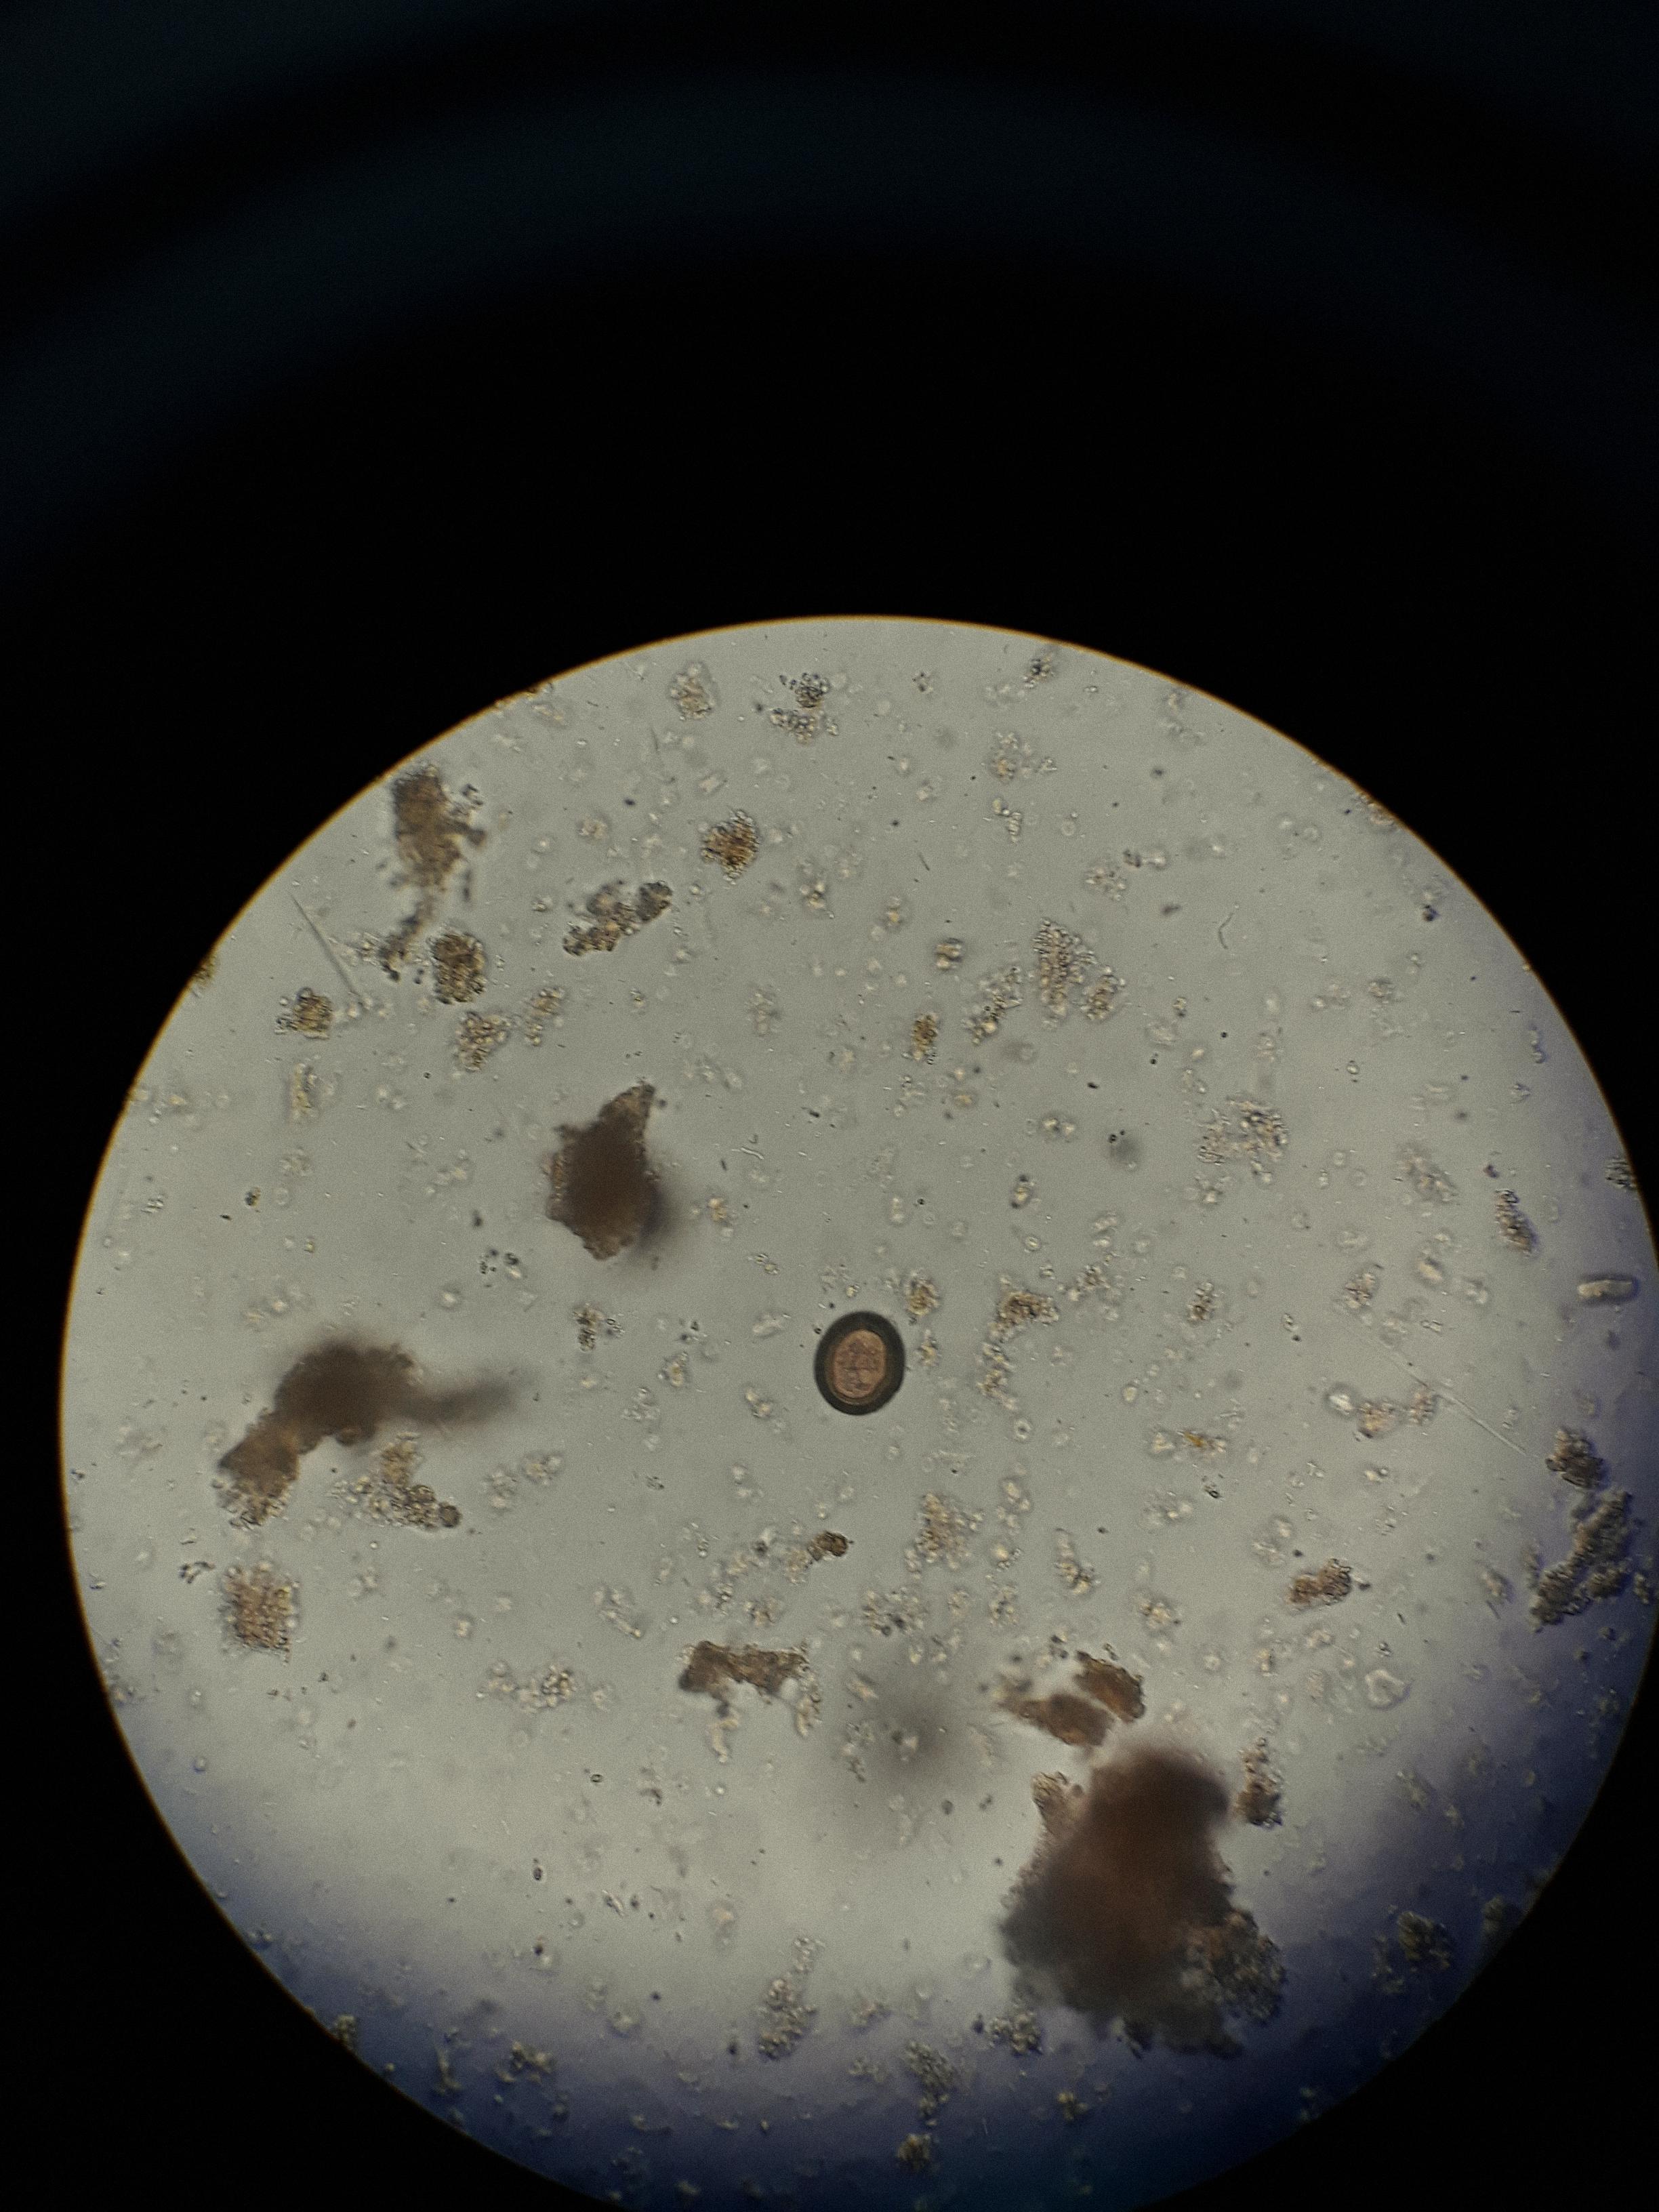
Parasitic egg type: Taenia spp. egg